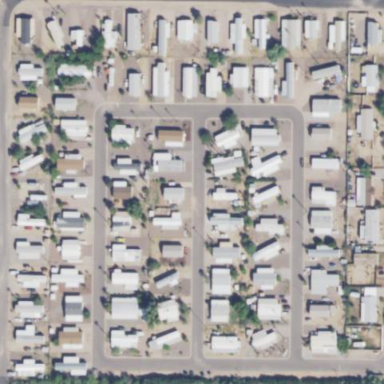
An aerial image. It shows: Residential area with mobile homes.